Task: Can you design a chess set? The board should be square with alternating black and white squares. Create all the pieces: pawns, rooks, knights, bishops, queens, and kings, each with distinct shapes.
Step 4717:
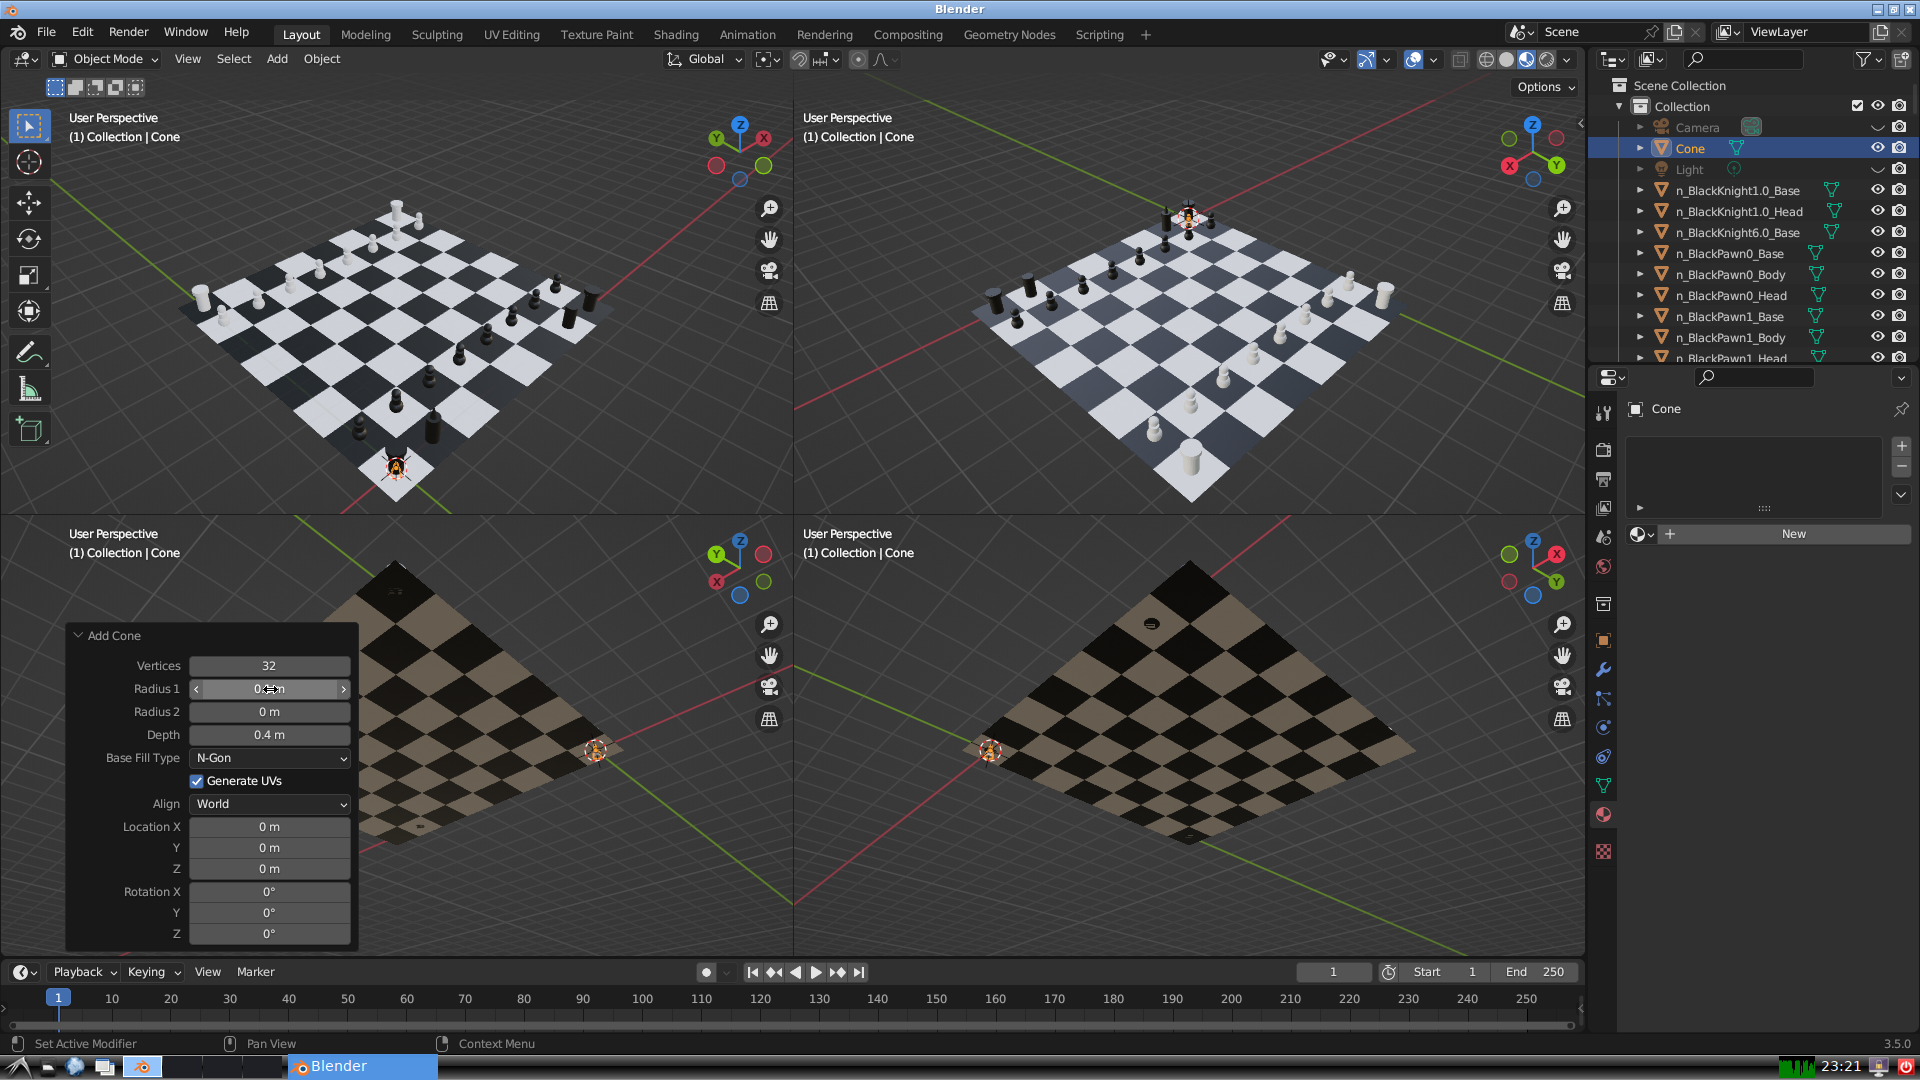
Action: {"mouse_move": [270, 735]}